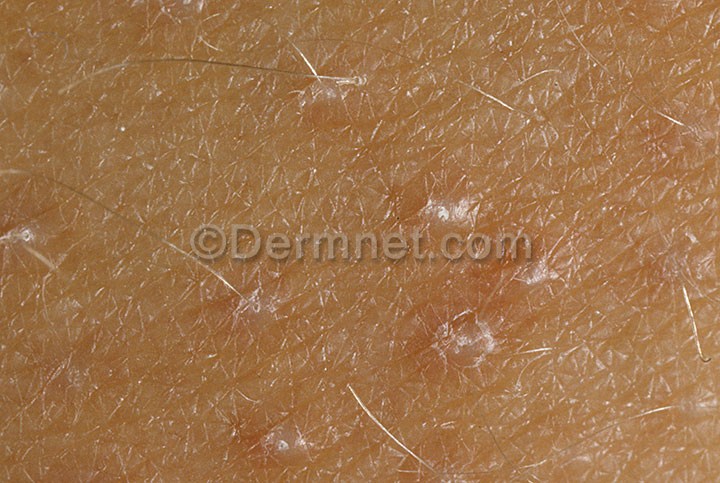
Disease: Atopic Dermatitis Photos